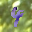
Label: 4